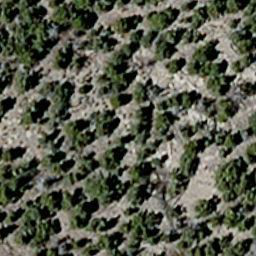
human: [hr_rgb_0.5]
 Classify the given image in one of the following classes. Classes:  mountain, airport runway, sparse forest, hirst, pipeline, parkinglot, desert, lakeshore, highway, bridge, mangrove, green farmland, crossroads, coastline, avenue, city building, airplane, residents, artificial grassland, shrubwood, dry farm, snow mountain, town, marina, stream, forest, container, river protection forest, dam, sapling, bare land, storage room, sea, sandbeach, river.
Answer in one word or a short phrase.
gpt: sparse forest